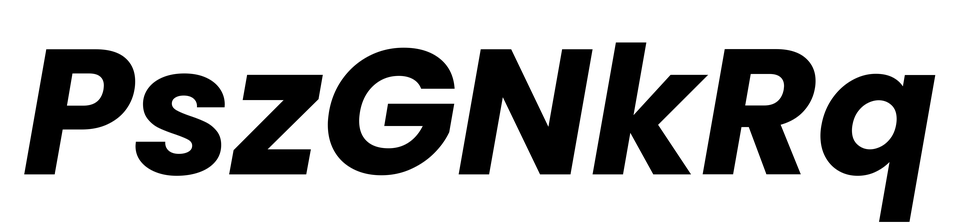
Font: Poppins-BoldItalic